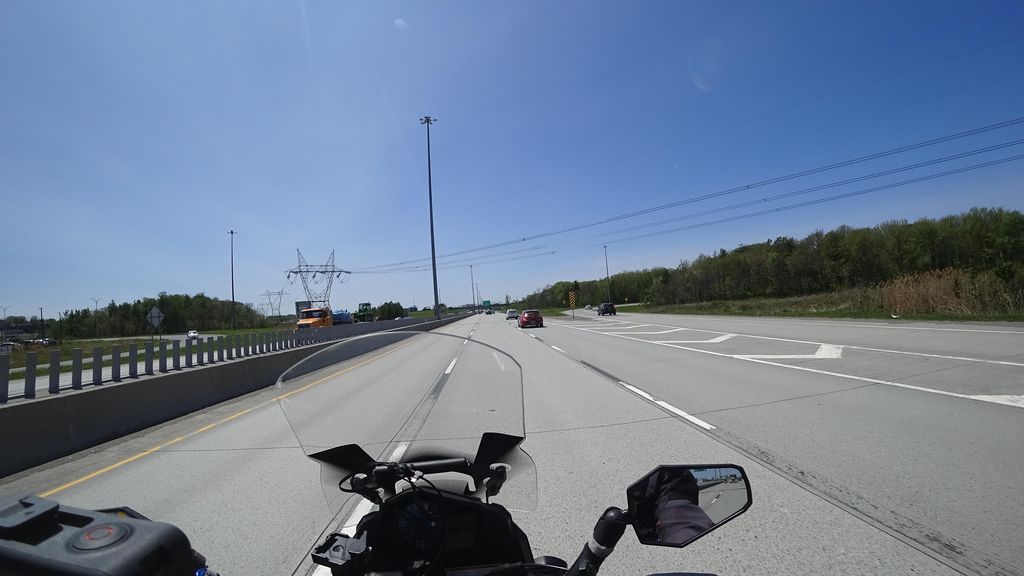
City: quebec_city